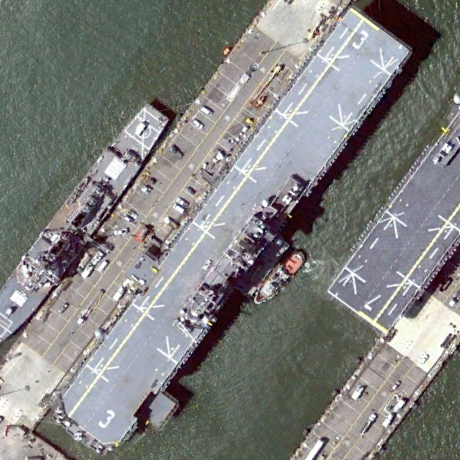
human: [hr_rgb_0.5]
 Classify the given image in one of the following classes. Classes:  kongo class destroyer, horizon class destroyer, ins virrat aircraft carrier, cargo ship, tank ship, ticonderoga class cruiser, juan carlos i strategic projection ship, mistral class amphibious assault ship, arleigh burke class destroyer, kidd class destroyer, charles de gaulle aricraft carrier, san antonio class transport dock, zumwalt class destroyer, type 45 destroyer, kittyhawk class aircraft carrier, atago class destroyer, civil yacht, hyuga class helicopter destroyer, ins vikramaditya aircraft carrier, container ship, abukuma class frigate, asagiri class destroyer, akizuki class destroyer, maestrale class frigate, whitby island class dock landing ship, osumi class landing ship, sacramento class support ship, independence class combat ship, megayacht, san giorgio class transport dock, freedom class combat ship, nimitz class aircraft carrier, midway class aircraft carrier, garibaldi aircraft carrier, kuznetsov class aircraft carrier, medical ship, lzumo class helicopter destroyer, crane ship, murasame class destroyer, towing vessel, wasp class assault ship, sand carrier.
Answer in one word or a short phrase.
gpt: Wasp class assault ship